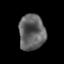
Tissue: prostate
Cell type: Epithelial cells
Senescence score: 0.2972
Nuclear area (px): 910
Mean DAPI intensity: 98.274